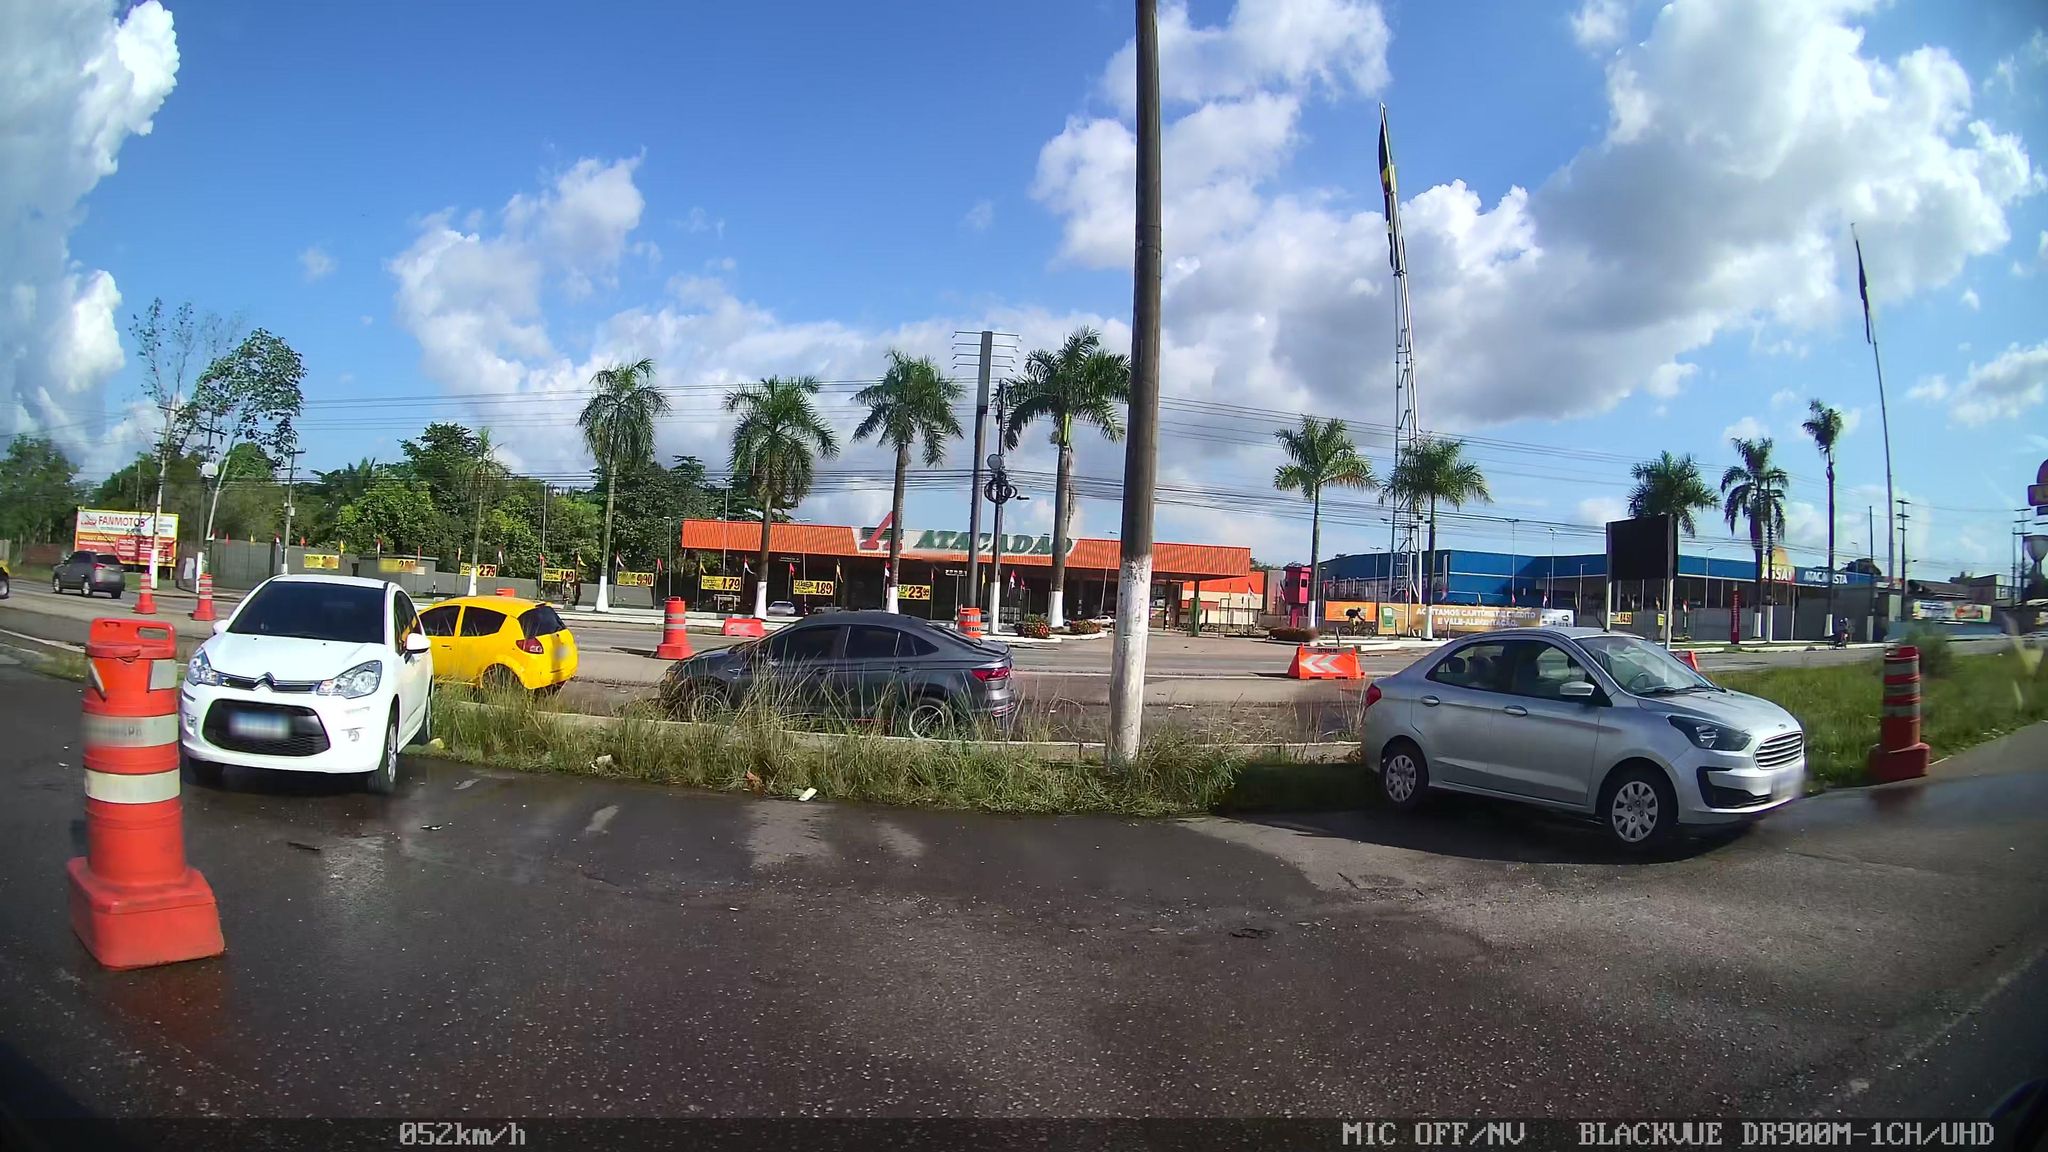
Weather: clear
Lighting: day
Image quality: good
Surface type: driving surface
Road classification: trunk
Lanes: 3
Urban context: urban centre
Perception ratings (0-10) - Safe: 2.93, Lively: 5.69, Beautiful: 2.54, Boring: 2.14, Depressing: 4.02, Wealthy: 3.87